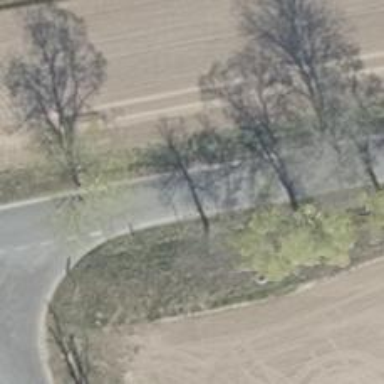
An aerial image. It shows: Secondary road with asphalt surface.